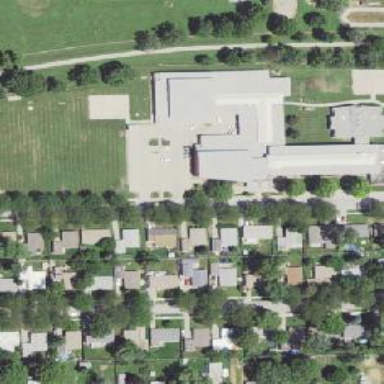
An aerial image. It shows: School.